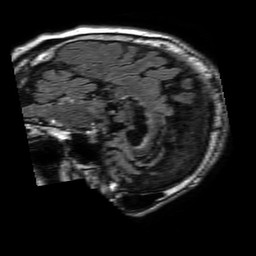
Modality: FLAIR
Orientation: sagittal
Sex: male
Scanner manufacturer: philips
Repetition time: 11 s
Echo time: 0.125 s